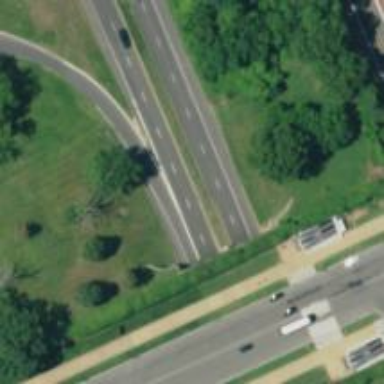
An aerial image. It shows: This image shows trunk highway that functions as expressway.